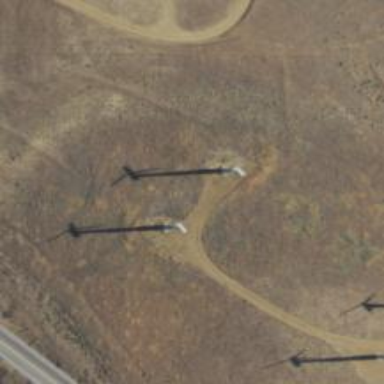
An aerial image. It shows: Wind power generator utilizing wind turbines.